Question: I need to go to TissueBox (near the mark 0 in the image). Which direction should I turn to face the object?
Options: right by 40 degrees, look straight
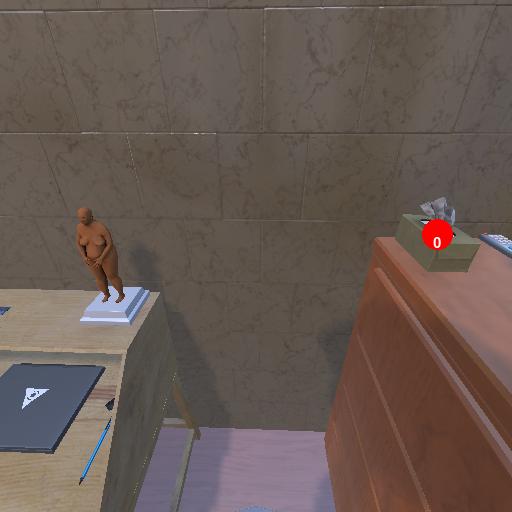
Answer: right by 40 degrees